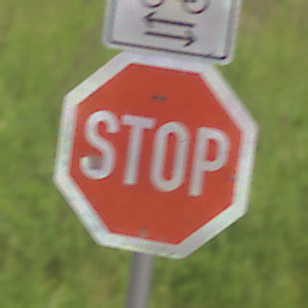
Verkehrszeichen: Stop
Zusatzzeichen oben: RichtungsangabeDurchPfeile9
Umgebung: Outdoor, RoadRail
Tageszeit: Midday
Wetter: PartlyCloudy
Licht: Natural
Jahreszeit: NotSpecified
Kontrast: HighContrast